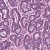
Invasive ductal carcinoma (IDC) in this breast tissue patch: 1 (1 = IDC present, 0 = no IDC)